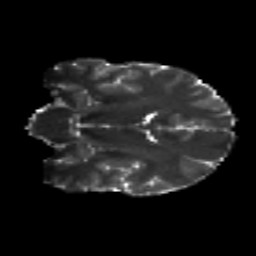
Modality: T2w
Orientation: coronal
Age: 28
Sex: male
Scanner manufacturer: siemens
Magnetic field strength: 3 T
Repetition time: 8.8 s
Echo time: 0.085 s